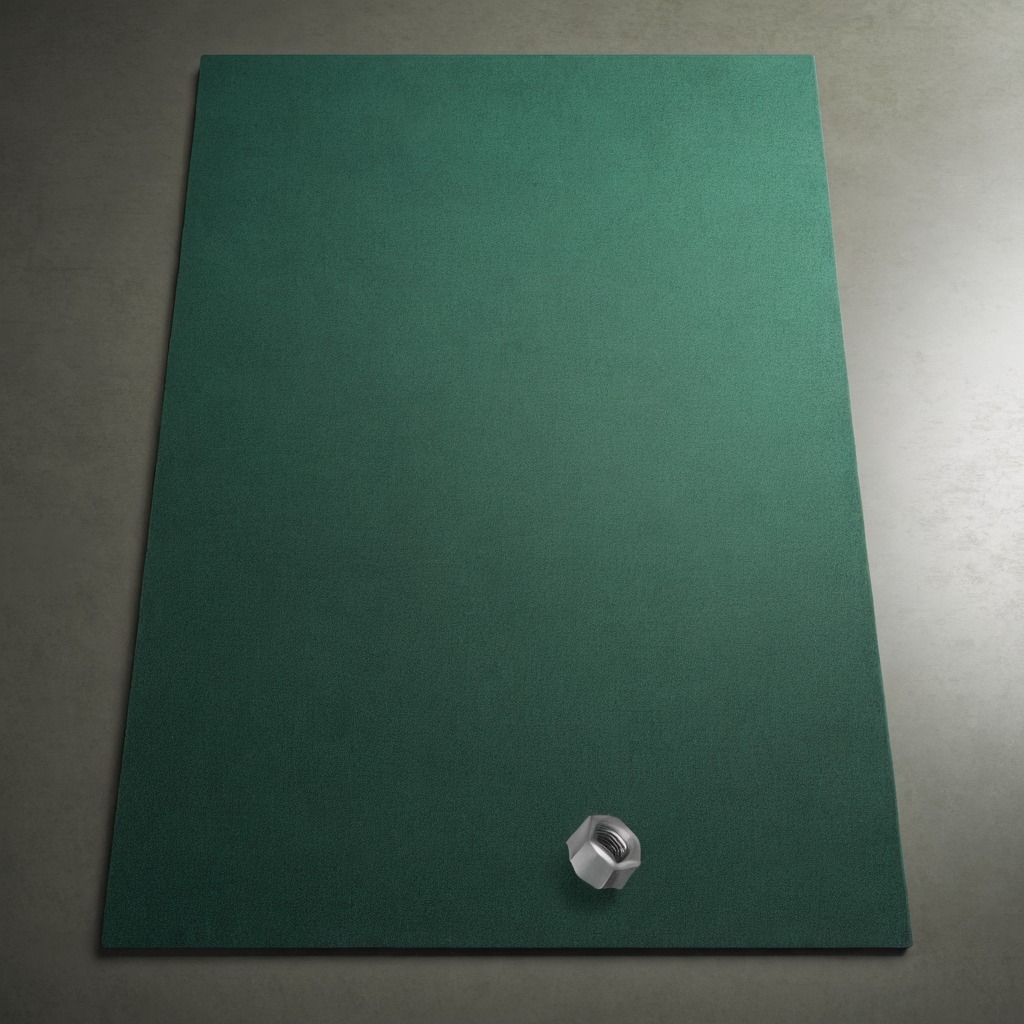
A metal nut is lying on the tabletop.